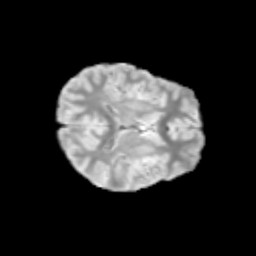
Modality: T2w
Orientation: axial
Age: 11
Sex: female
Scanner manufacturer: siemens
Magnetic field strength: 3 T
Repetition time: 3.8 s
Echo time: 0.07 s